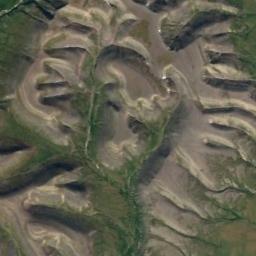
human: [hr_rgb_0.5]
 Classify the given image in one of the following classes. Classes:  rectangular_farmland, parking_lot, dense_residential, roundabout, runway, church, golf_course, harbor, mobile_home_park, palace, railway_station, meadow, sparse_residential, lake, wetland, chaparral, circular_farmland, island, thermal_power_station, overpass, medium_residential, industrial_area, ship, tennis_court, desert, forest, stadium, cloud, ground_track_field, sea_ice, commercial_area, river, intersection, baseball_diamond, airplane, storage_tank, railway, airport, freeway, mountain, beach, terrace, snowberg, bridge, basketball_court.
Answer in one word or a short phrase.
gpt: mountain